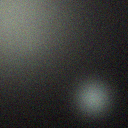
Screen state: off